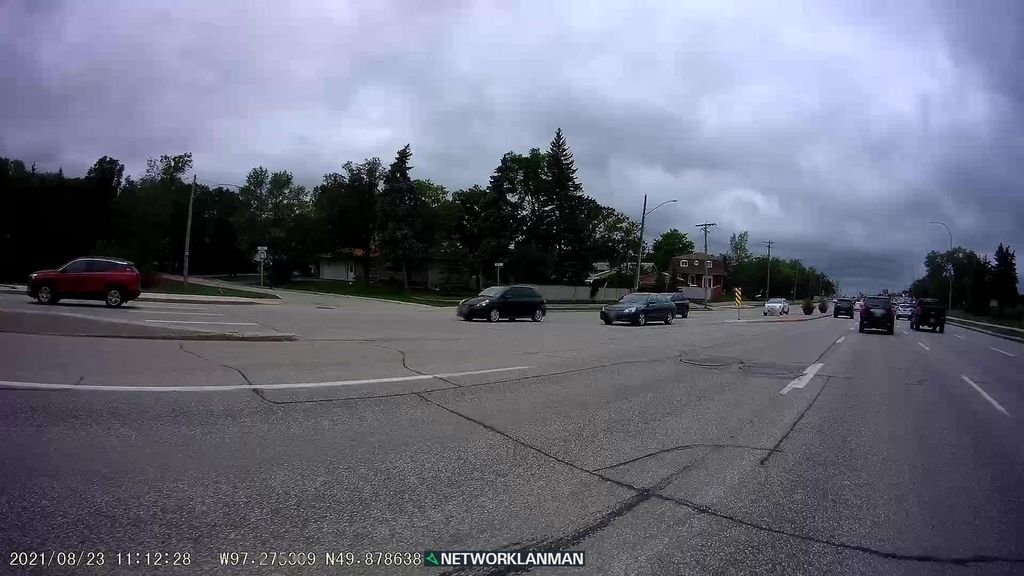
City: winnipeg